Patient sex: M
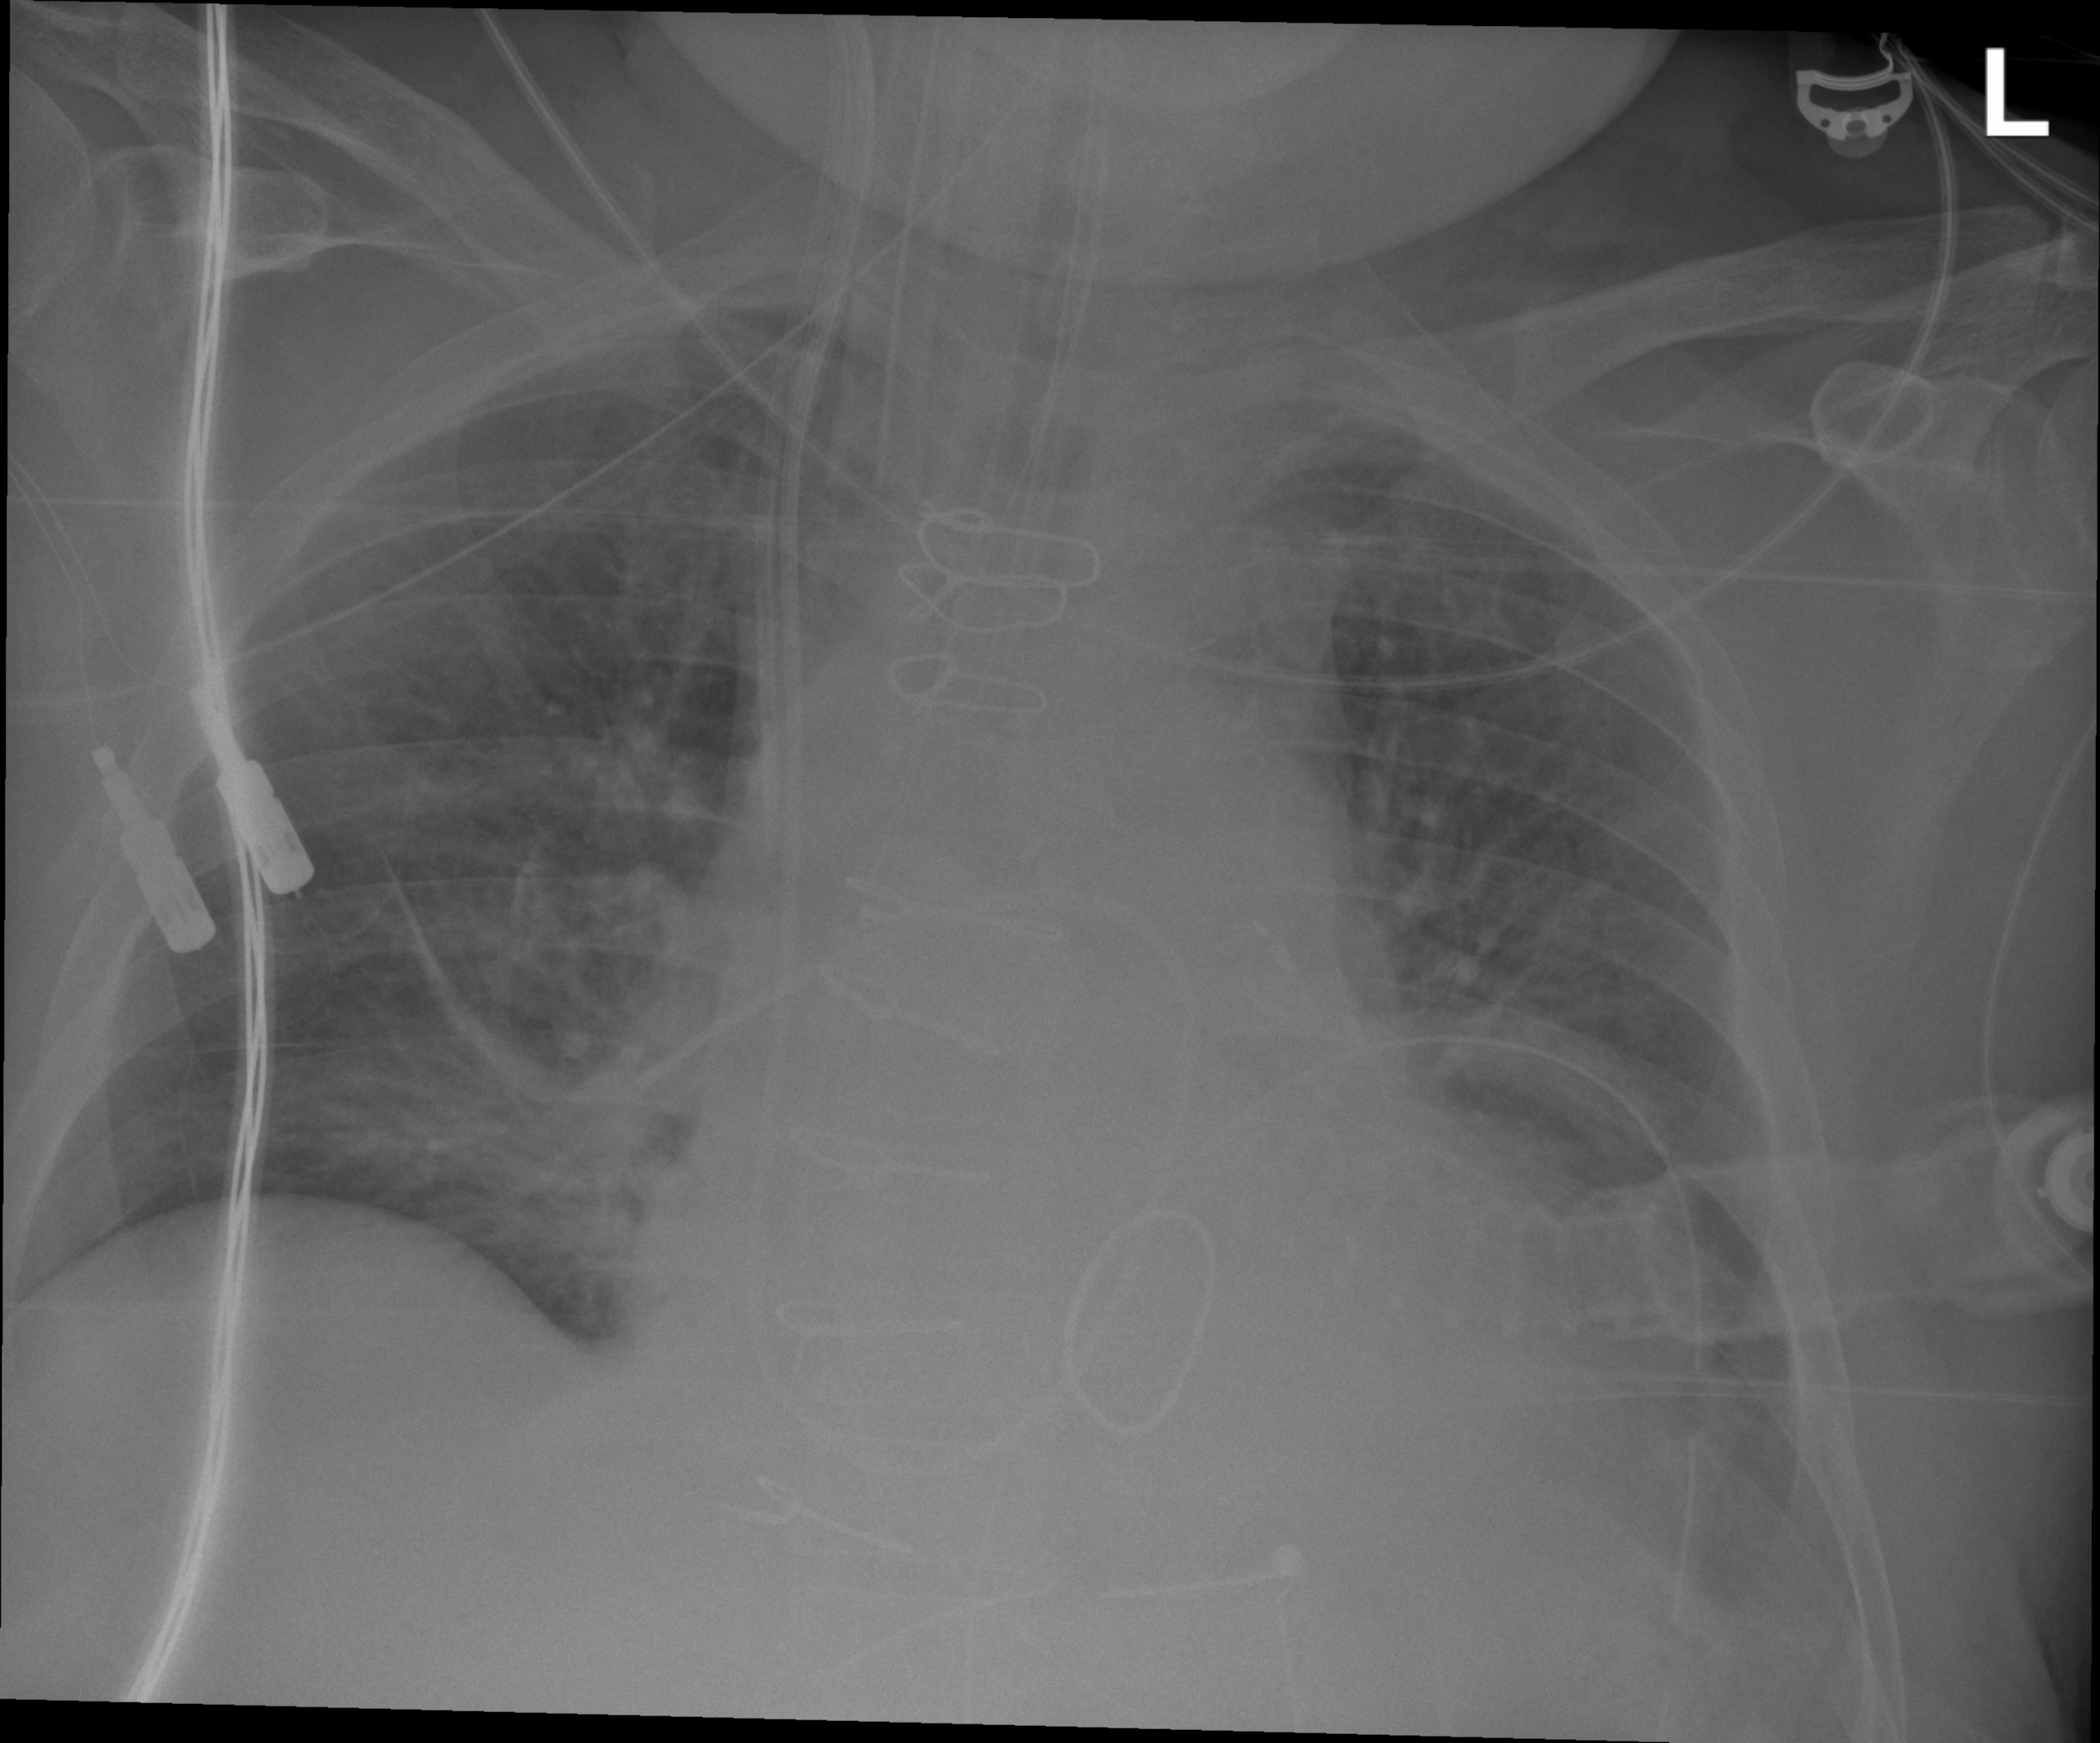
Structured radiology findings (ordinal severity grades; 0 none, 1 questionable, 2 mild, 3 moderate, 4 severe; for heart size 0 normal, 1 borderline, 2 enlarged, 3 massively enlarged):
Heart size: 2
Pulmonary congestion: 2
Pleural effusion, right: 0
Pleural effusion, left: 2
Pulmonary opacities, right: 2
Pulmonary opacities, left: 2
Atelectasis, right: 2
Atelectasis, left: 2